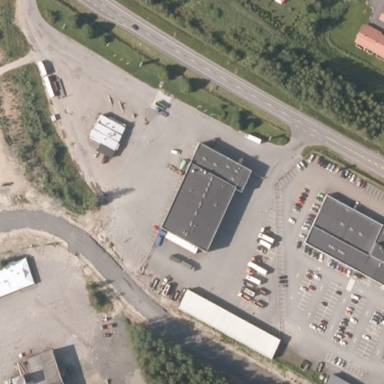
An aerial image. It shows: Retail area.